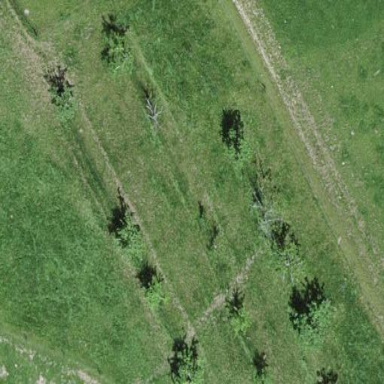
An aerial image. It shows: Orchard.